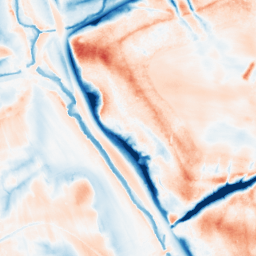
Category: classical
Decomposition family: gaussian_anisotropic
Decomposition parameters: sigma_x: 10
sigma_y: 10
Upsampling method: sinc_hamming
Upsampling parameters: scale: 2
kernel_size: 4
Upsampling scale: 2